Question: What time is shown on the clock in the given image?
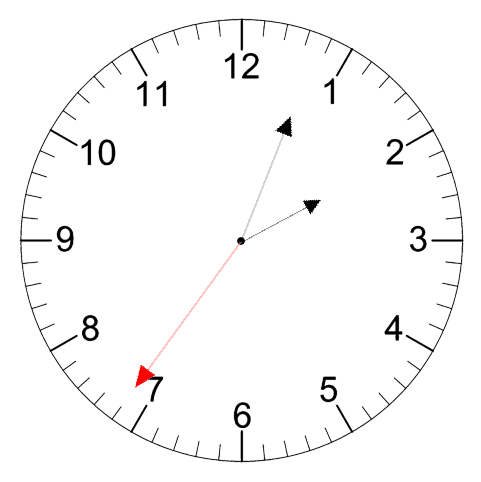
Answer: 02:03:36